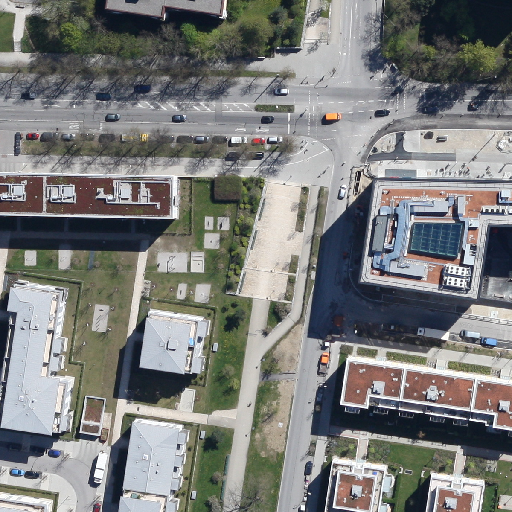
Referring expression: sidewalk along with tree